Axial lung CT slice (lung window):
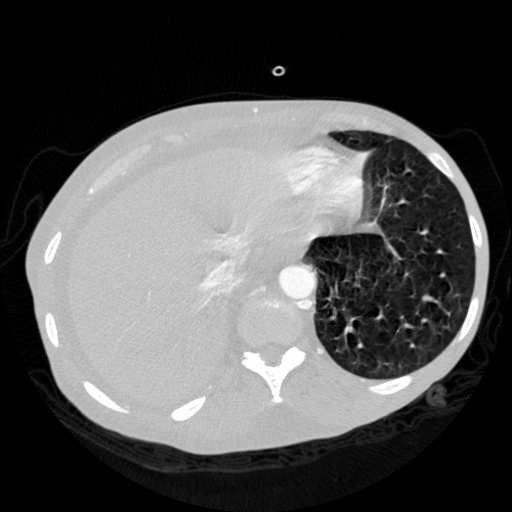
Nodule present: no